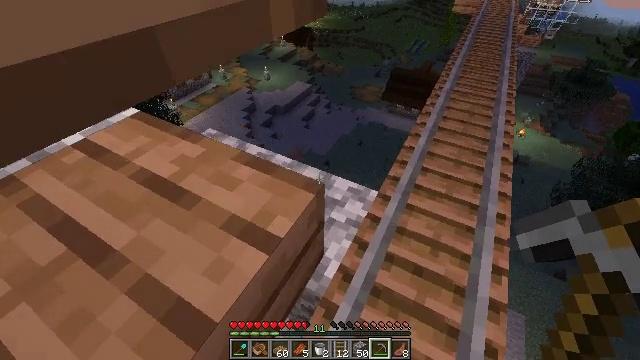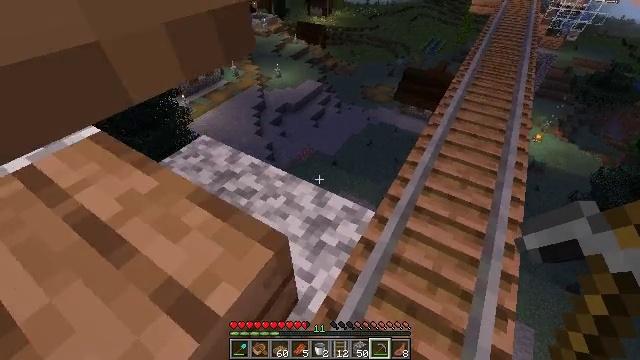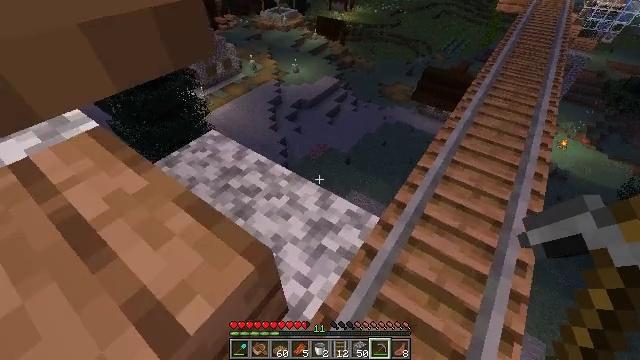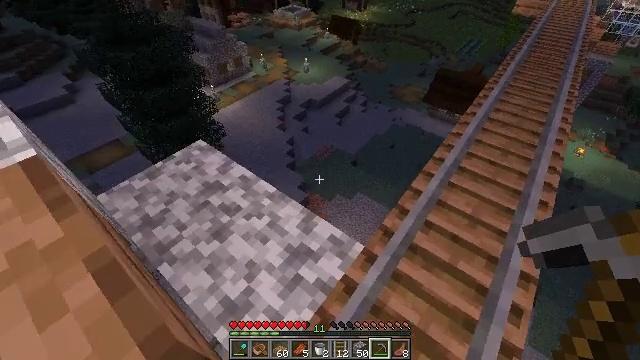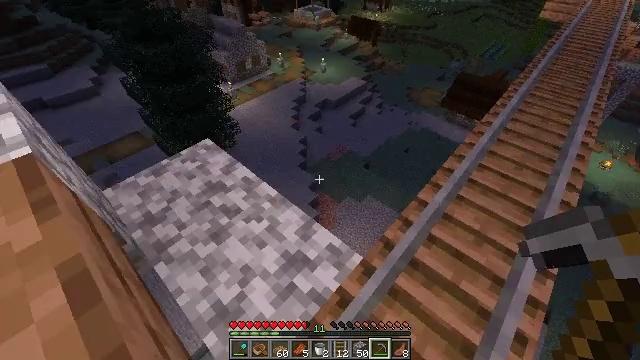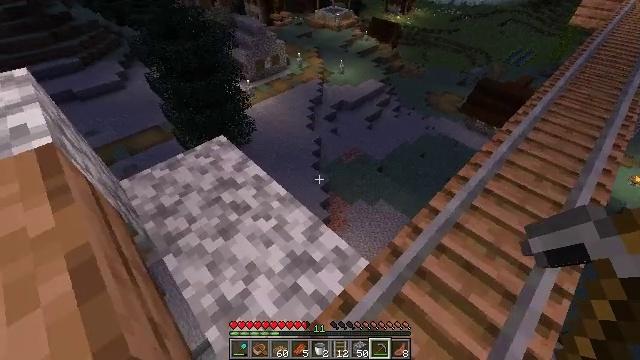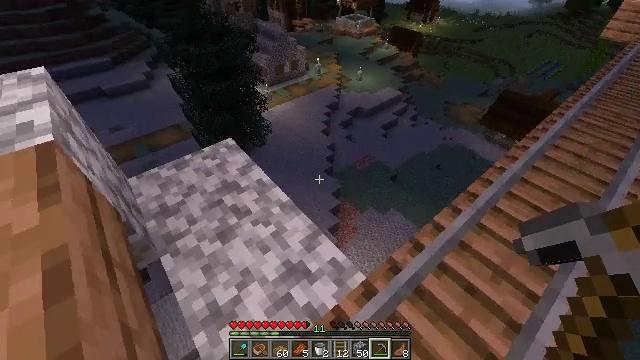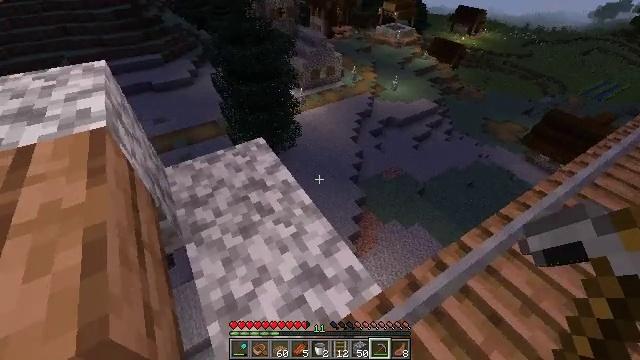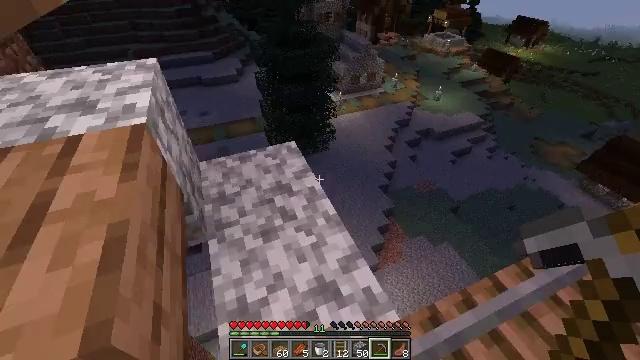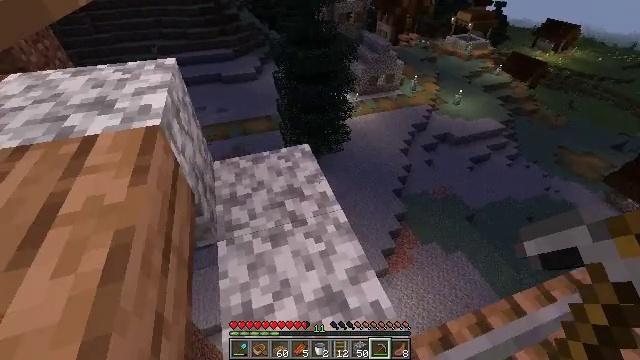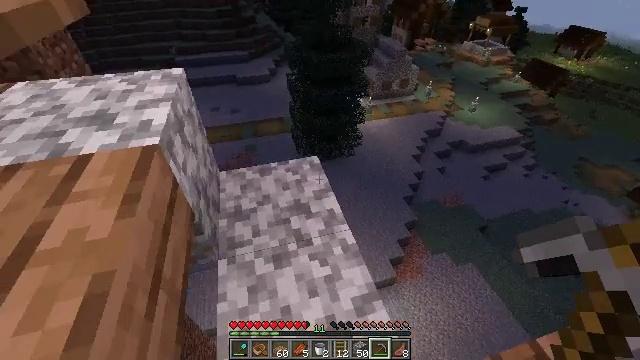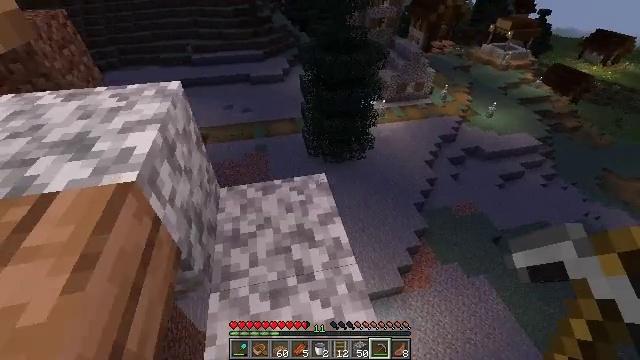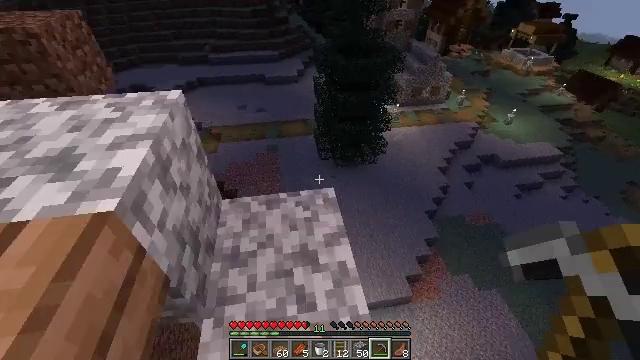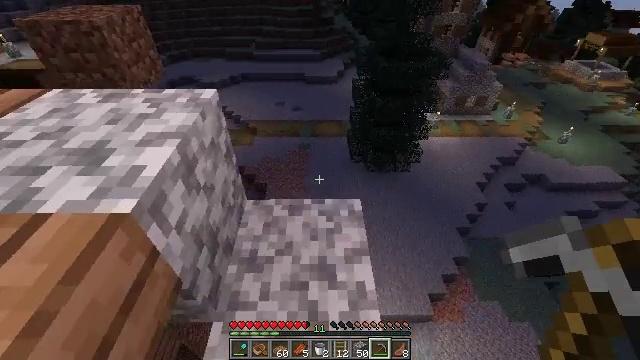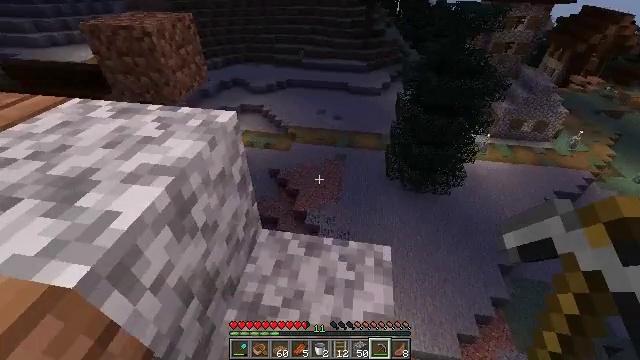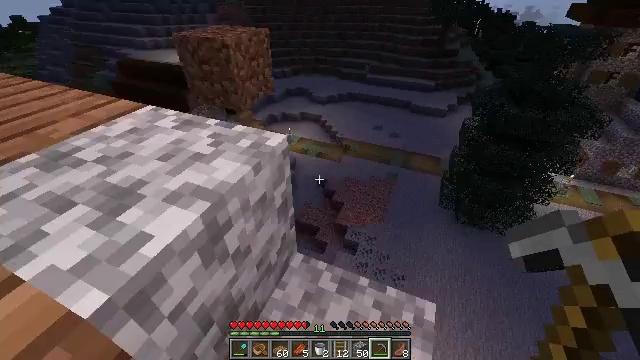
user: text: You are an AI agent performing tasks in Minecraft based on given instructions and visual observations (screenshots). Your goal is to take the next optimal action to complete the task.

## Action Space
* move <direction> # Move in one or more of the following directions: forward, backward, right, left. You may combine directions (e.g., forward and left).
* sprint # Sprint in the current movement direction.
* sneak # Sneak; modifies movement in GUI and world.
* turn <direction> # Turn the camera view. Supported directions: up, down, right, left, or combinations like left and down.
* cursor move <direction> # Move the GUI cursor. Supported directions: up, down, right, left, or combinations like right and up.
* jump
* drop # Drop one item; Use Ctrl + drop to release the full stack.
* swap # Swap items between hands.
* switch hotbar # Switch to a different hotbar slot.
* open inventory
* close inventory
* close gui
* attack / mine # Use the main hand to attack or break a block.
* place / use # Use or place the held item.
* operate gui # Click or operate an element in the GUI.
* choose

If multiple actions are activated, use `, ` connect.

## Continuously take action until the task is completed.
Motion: motion action
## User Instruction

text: Remove the glass to use the space.
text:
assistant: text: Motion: move forward and move right, turn left
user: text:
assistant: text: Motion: move forward and move right, turn left
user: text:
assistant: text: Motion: move forward and move right, turn left
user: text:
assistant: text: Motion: turn left
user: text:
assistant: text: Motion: turn left
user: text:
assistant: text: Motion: turn left and up
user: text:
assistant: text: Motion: turn left and up
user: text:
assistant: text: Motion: move forward, turn left
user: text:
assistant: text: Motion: move forward, turn left
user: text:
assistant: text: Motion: move forward, turn left
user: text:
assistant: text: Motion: move forward, turn left
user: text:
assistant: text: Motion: move forward, turn left
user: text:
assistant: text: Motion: move forward, turn left
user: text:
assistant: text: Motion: move forward, turn left and up
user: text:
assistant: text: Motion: move forward, turn left and up
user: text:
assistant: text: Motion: turn left and up
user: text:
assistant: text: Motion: turn left and up
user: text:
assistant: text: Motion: turn left and up
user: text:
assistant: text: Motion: turn left and up
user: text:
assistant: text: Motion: turn left
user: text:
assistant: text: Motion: move forward
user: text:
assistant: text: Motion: move forward, turn left
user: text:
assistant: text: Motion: move forward, turn left, jump
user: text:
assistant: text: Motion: move forward, turn left, jump
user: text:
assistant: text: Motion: move forward, turn left, jump
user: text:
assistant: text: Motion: move forward, jump
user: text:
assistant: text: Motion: move forward, jump
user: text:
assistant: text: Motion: move forward
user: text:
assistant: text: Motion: turn left
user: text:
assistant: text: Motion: turn left